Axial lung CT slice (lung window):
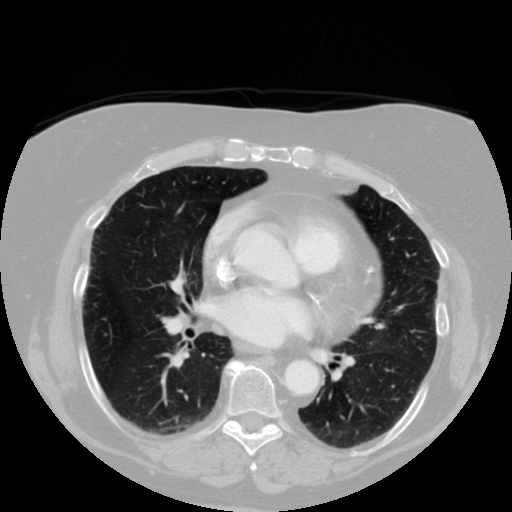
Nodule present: no